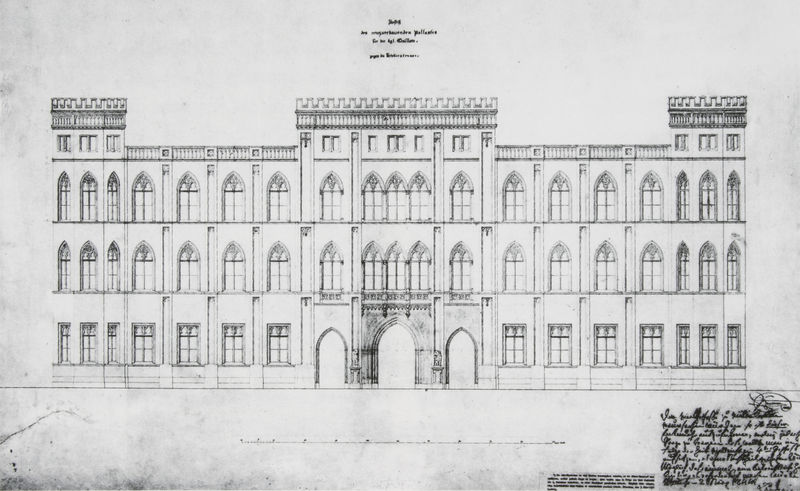
Titel: Wittelsbacher Palast, München, Fassadenaufriss
Künstler: Friedrich von Gärtner
Standort: München
Institution: Architekturmuseum der Technischen Universität
Schlagwörter: fenster, grau, schwarz, skizze, säulen, weiss, zeichnung, dach, gebäude, haus, schloss, architektur, stein, drei, blatt, gotik, renaissance, turm, balkon, schrift, papier, ansicht, bogen, fassade, italien, türen, studie, giebel, arch, arches, architecture, kaiser, palace, white, window, black, grey, spitz, three, windows, tor, zinnen, bögen, eingang, tusche, dreistöckig, türme, münchen, palast, stockwerk, titel, schwarzweiß, text, beschriftung, überschrift, entwurf, portal, tore, balkom, risalit, gotisch, spitzbogen, spitzbögen, wandaufriss, konstruktion, building, house, roof, historismus, etagen, geschosse, baroque, plan, achsen, flat, entrance, villa, drawing, paper, stockwerke, castle, sketch, story, bau, cross, writing, handschrift, door, zinne, massstab, aufriss, mittelrisalit, mittelbau, attika, fort, seitenflügel, superposition, archway, design, doors, fensterfront, courtyard, aussenfassade, square, walls, masstab, fasade, neugotik, bricks, elevation, facade, floors, front, mansion, prison, scale, symmetry, zeigel, school, map, pencil, gothic, tudor, top, classicism, four, opening, structure, doorway, plain, description, towers, words, mittelresalit, spitzboge, jail, blueprint, entryway, cascade, crenellations, three floors, explanation, courthouse, symmetrie, textz, schloss jahrhundert stein kaiser neugotik, architectural plan, enterance, signatrue, explaniation, many windows, barricades, cascade windows, building plan, two dimensional, four stories, roofline, windowpanes, frontal view, dormitory, classicisim, gotikbögen